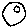
Label: moon